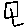
Label: square